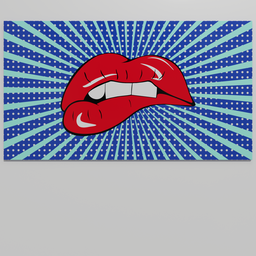
Label: decoration